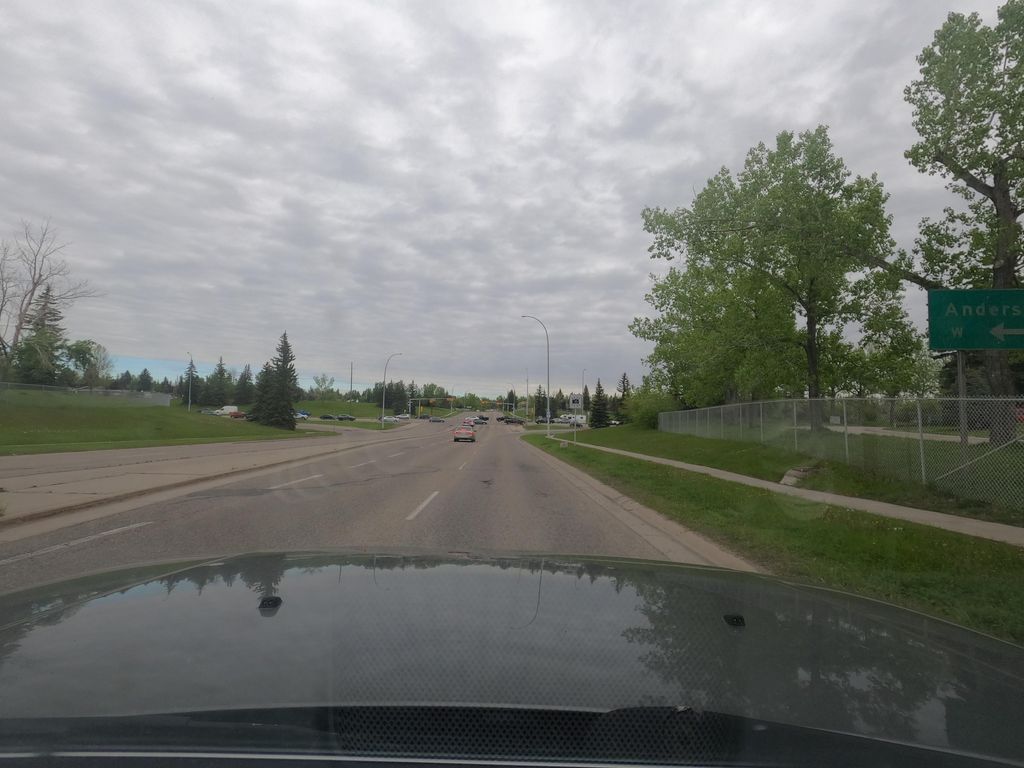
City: calgary